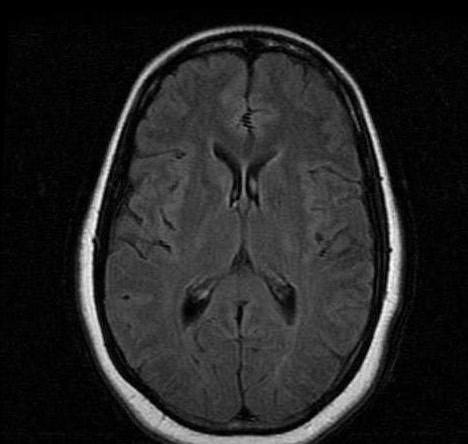
Label: notumor